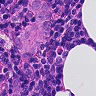
Metastatic tissue present: yes